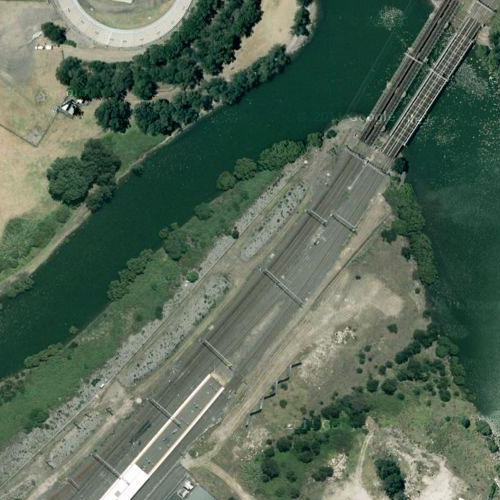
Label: sydney